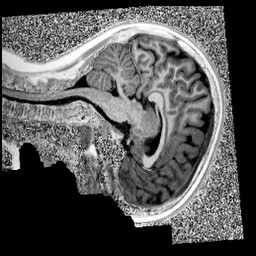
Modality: UNIT1
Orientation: sagittal
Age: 10
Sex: female
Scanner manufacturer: siemens
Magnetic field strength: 3 T
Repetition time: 4 s
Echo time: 0.00299 s